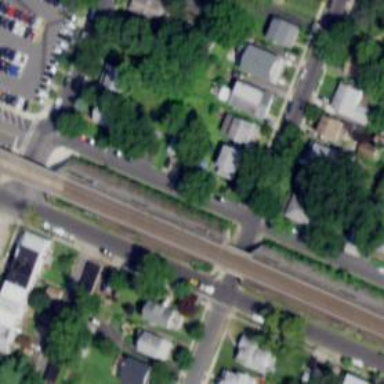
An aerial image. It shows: Bridge with electrified rail.